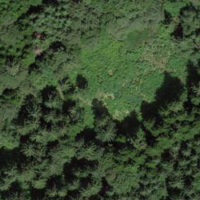
EUNIS habitat code: 43
Species observed at this site:
Acer pseudoplatanus